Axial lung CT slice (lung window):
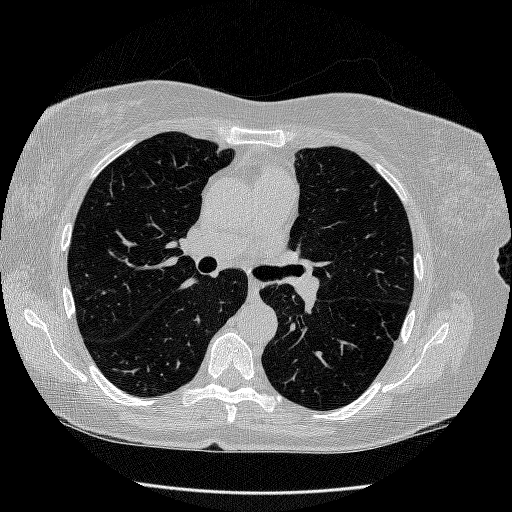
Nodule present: no